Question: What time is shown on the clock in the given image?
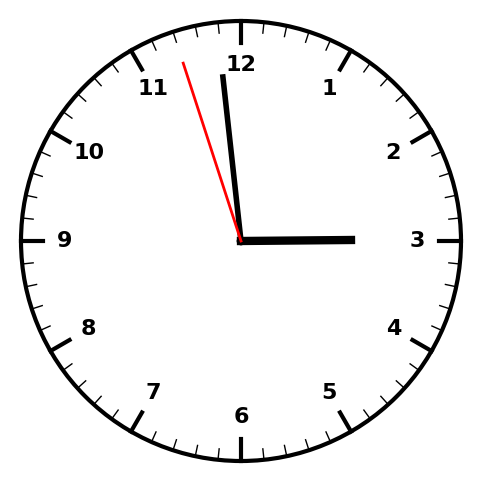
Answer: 02:58:57